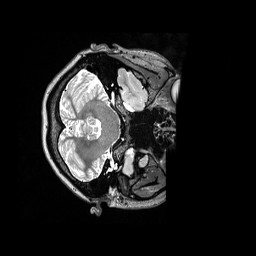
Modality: T2w
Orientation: axial
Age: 23
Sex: female
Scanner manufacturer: siemens
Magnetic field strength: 3 T
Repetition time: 3.2 s
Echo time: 0.562 s